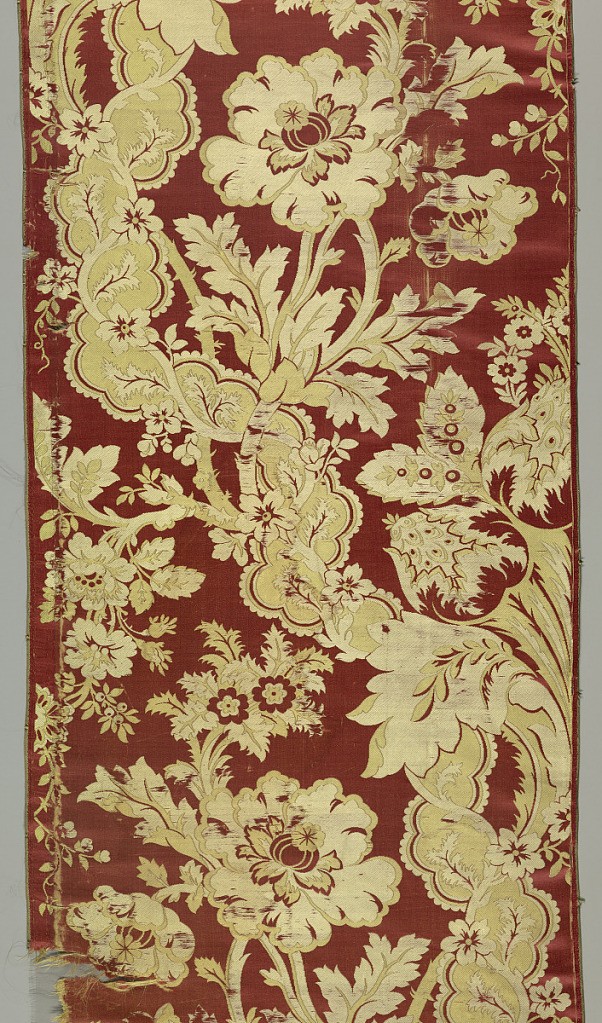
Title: Textile
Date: ca. 1840
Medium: silk Technique: compound satin
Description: Coral-red satin ground with very large scale floral serpentine pattern in cream and pale green twill.